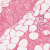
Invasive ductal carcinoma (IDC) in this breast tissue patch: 0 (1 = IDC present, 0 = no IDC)